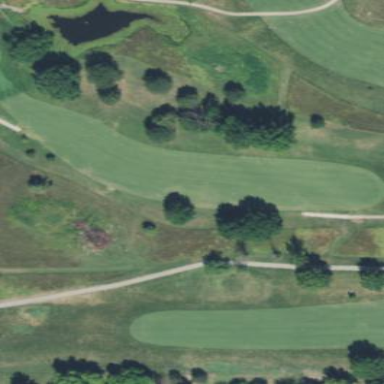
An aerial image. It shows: Grassy fairway on golf course.